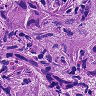
Metastatic tissue present: yes